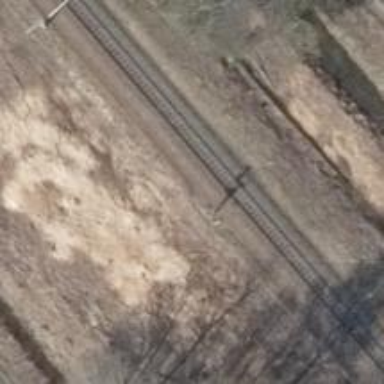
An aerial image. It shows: Railway signal.